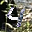
Label: 4